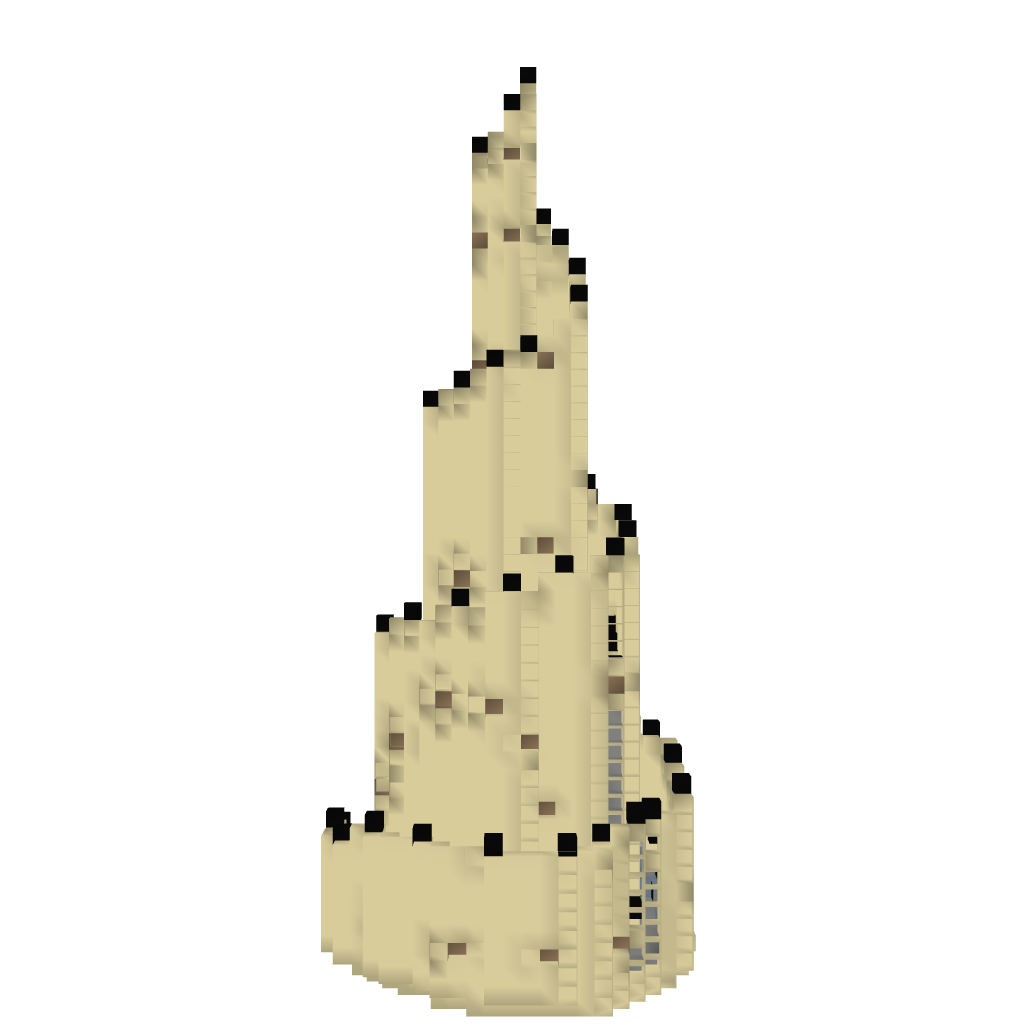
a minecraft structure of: Ashura's Tower